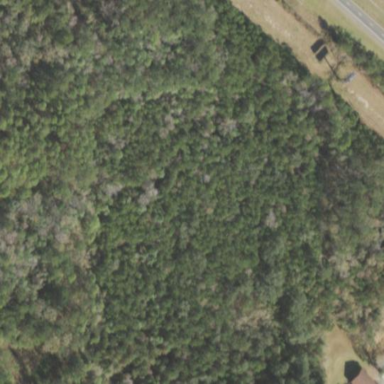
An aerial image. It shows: Mixed woodland with various types of leaves.